Question: I have a directed acyclic graph with weighted edges. My goal is to find the sum of products of edges in all paths between "the first" and "the last" levels. For example, in this case this would be 2*3 + 2*1 + 4*2 + 4*4 + 3*3 + 3*1 + 2*2 + 2*4 = 56. In the real graph, I have 20-30 levels. Is there any efficient way to do this?

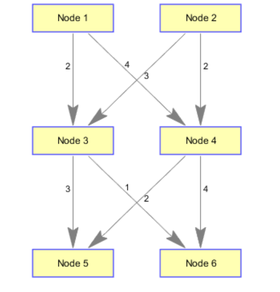
Answer: Try dynamic programming - start from the last level and go backwards. For each node v compute the sum S[v] for the paths from this node to the last level.
For the last level this S[v] = 0 for all v.
If you have the S[v] for all nodes in level i+1 then you compute for all nodes in level i: S[u] = sum{v, s.t. (u,v) is an edge} weight(u,v) * S[v].